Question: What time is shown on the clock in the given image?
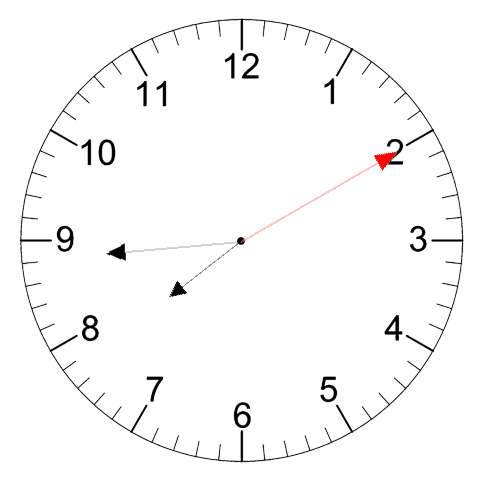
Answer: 07:44:10